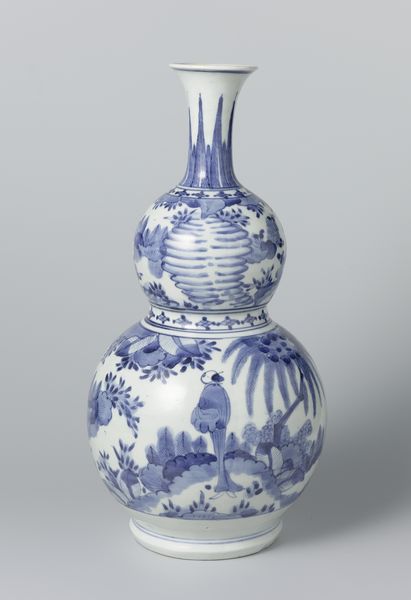
Titel: Japanse knobbelfles, onderglazuur blauw
Standort: Amsterdam
Institution: Rijksmuseum
Schlagwörter: homme, porcelaine, vase, bleu, chine, plante, personnage, végétation, calebasse, china